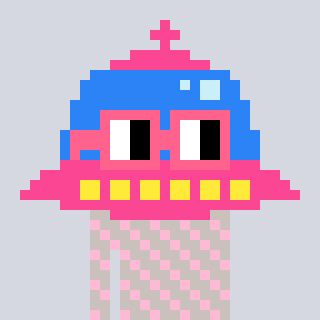
a pixel art character with square pink glasses, a ufo-shaped head and a foggrey-colored body on a cool background